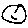
Label: circle